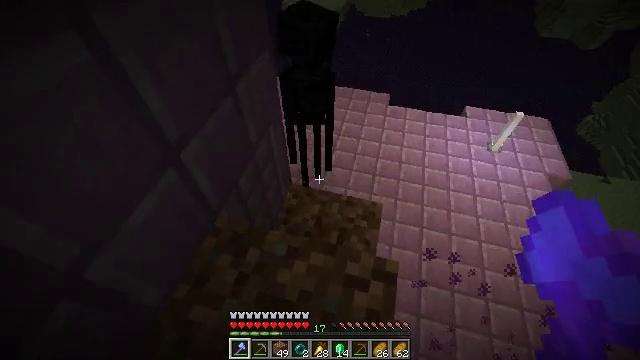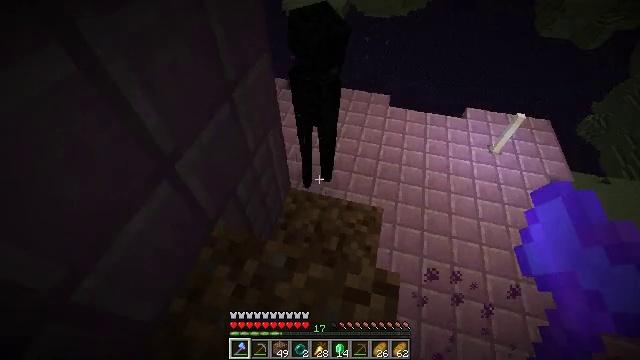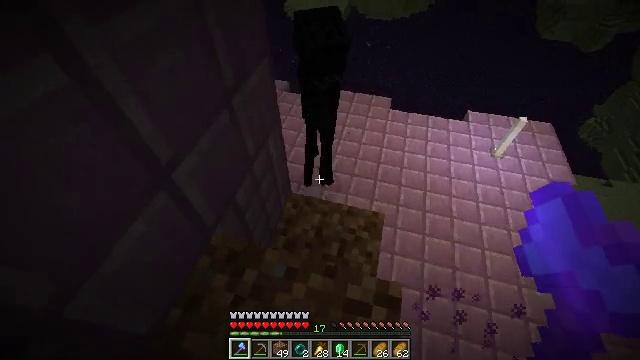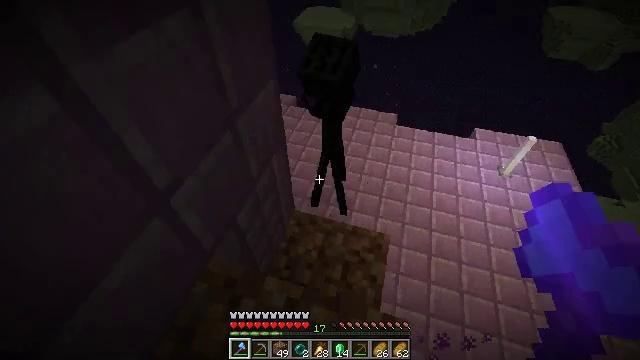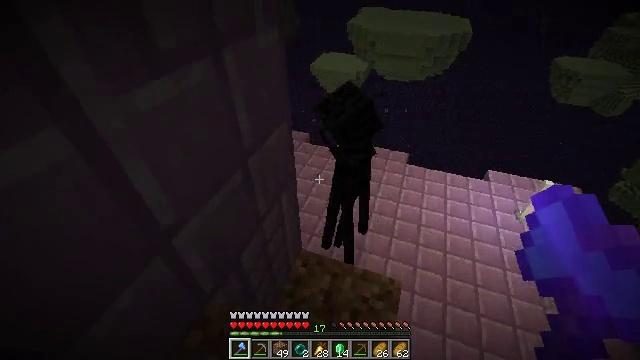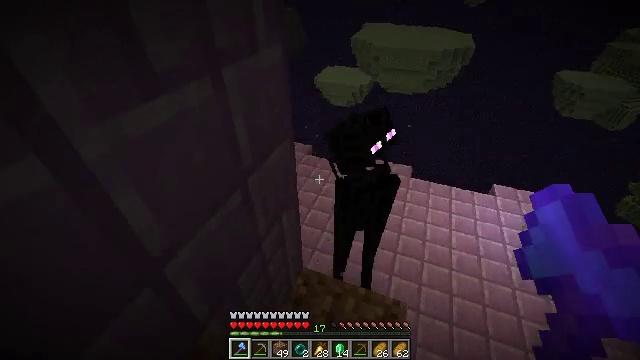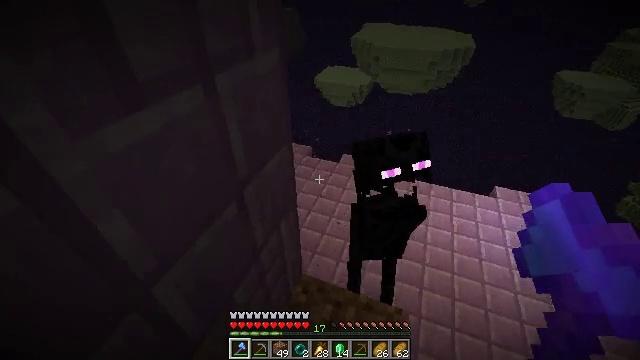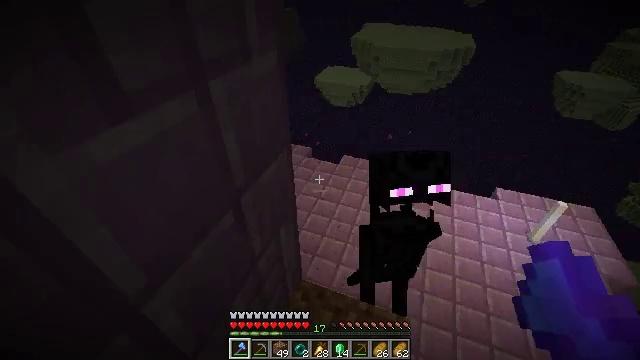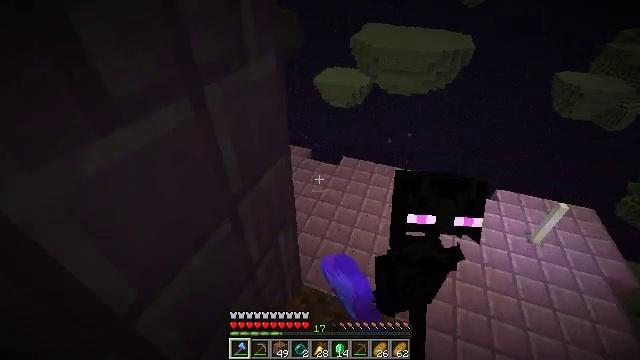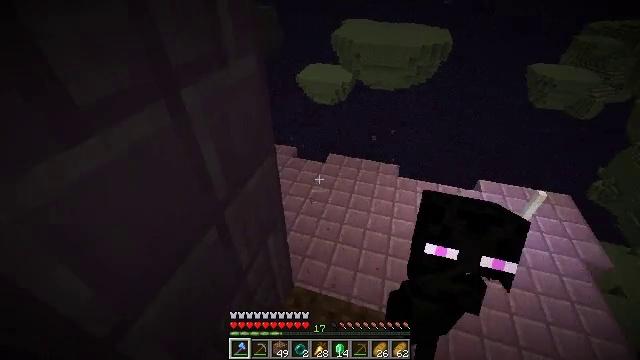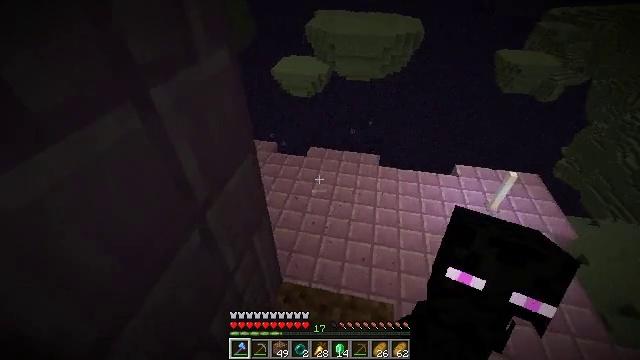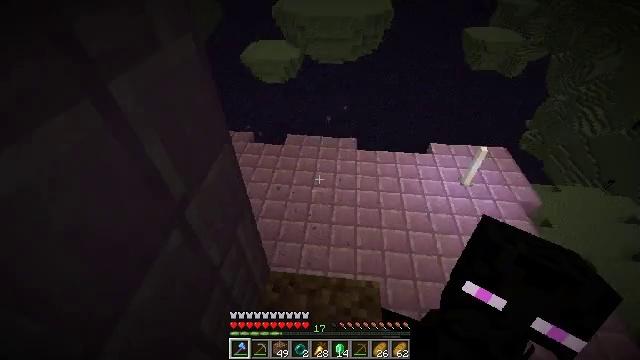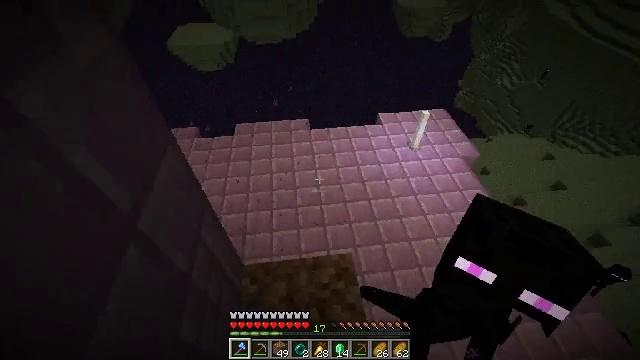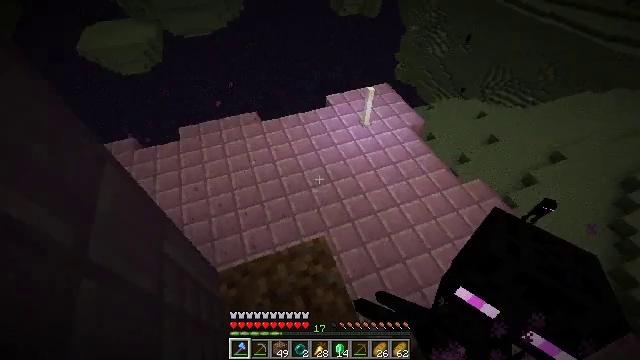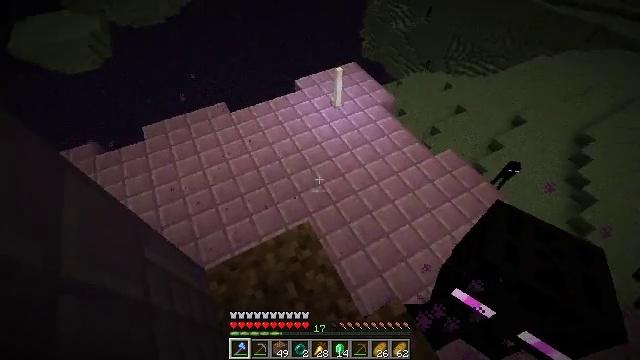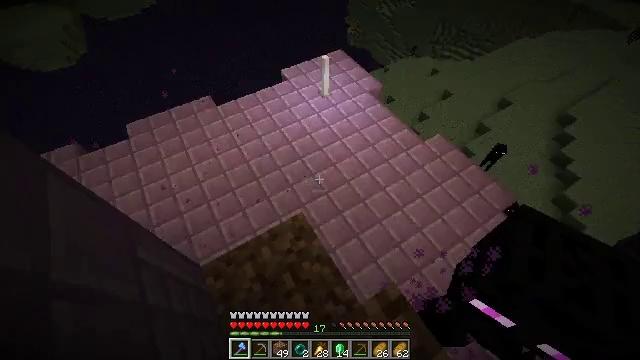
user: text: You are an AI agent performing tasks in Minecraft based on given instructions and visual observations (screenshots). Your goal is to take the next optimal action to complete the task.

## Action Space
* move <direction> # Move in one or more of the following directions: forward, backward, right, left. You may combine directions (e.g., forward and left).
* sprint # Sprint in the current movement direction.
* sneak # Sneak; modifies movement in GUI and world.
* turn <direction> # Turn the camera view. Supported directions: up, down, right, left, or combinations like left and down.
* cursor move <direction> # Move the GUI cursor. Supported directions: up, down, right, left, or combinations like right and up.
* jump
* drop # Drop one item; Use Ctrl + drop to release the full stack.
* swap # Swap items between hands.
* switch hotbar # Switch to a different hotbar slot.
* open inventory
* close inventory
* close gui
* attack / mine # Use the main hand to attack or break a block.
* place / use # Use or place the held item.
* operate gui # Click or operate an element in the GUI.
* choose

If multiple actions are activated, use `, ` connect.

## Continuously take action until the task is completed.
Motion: motion action
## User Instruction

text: Hunt the enderman.
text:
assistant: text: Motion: move forward, sneak
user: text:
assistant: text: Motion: move forward, sneak
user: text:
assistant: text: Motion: move forward, sneak, turn left and up
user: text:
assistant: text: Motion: move forward, sneak, turn left and up
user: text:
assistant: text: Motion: move forward, sneak, turn up
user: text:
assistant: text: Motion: move forward, sneak
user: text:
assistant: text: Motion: move forward, sneak, attack / mine
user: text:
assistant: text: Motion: sneak, attack / mine
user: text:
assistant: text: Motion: sneak, turn right
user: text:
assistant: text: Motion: sneak, turn right and down
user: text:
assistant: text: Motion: sneak, turn right and down
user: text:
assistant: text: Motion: sneak, turn right and down
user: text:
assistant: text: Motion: sneak, turn right and down
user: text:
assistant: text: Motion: sneak, turn right and down
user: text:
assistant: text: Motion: sneak, turn right and down, attack / mine
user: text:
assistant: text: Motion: sneak, turn right and down, attack / mine
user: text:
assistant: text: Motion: sneak, turn right and up, attack / mine
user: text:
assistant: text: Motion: sneak, turn right and up
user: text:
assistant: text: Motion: sneak, turn right
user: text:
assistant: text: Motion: sneak, turn right
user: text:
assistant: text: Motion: sneak, turn right and up
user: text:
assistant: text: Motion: sneak, turn right
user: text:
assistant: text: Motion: sneak, turn right, attack / mine
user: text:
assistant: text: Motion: sneak, turn right, attack / mine
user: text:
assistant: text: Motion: sneak, turn right
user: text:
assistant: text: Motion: sneak
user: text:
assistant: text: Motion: sneak
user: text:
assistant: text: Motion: sneak